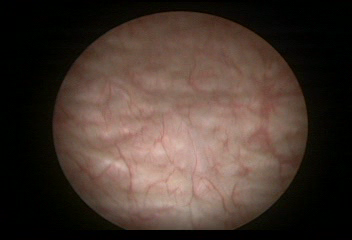
Modality: WLC
Class: Normal mucosa
Bladder cancer association: No